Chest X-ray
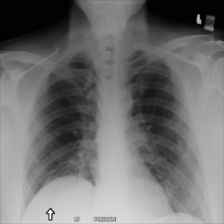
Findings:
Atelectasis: negative
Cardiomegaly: negative
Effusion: negative
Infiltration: negative
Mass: negative
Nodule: negative
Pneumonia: negative
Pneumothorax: negative
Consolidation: negative
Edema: negative
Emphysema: negative
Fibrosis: negative
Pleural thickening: negative
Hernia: negative